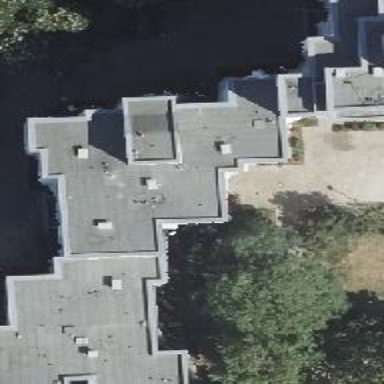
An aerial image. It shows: Flat-roofed apartment building with white exterior.